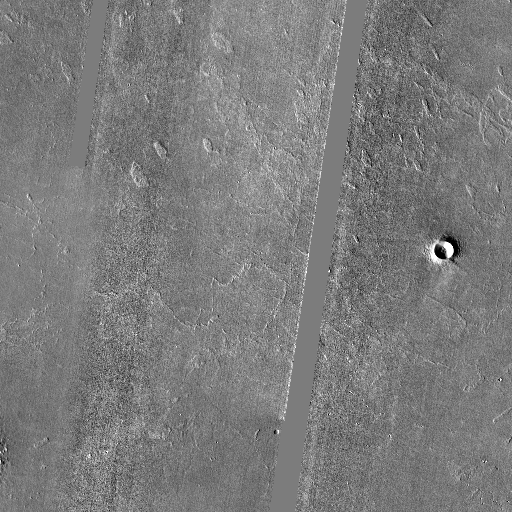
Crater classes present: Background, Other, Buried